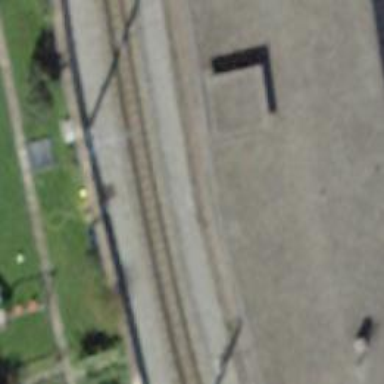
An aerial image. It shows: Narrow-gauge railway track with 1 electrified contact line.